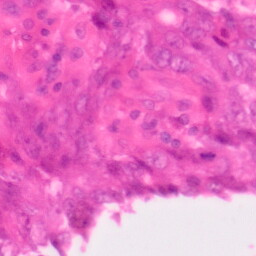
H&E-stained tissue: Colon